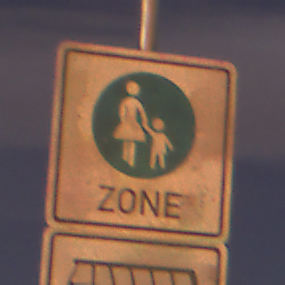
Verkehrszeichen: BeginnFussgaengerzone
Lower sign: MehrspurigeFahrzeugeFrei5
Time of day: Night
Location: Outdoor (Suburban)
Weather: PartlyCloudy
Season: NotSpecified
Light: Artificial